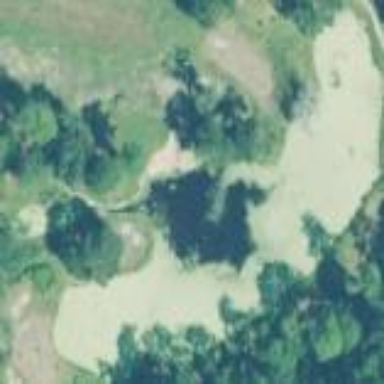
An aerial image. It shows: Water hazard in golf course. The hazard is natural water feature.